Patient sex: M
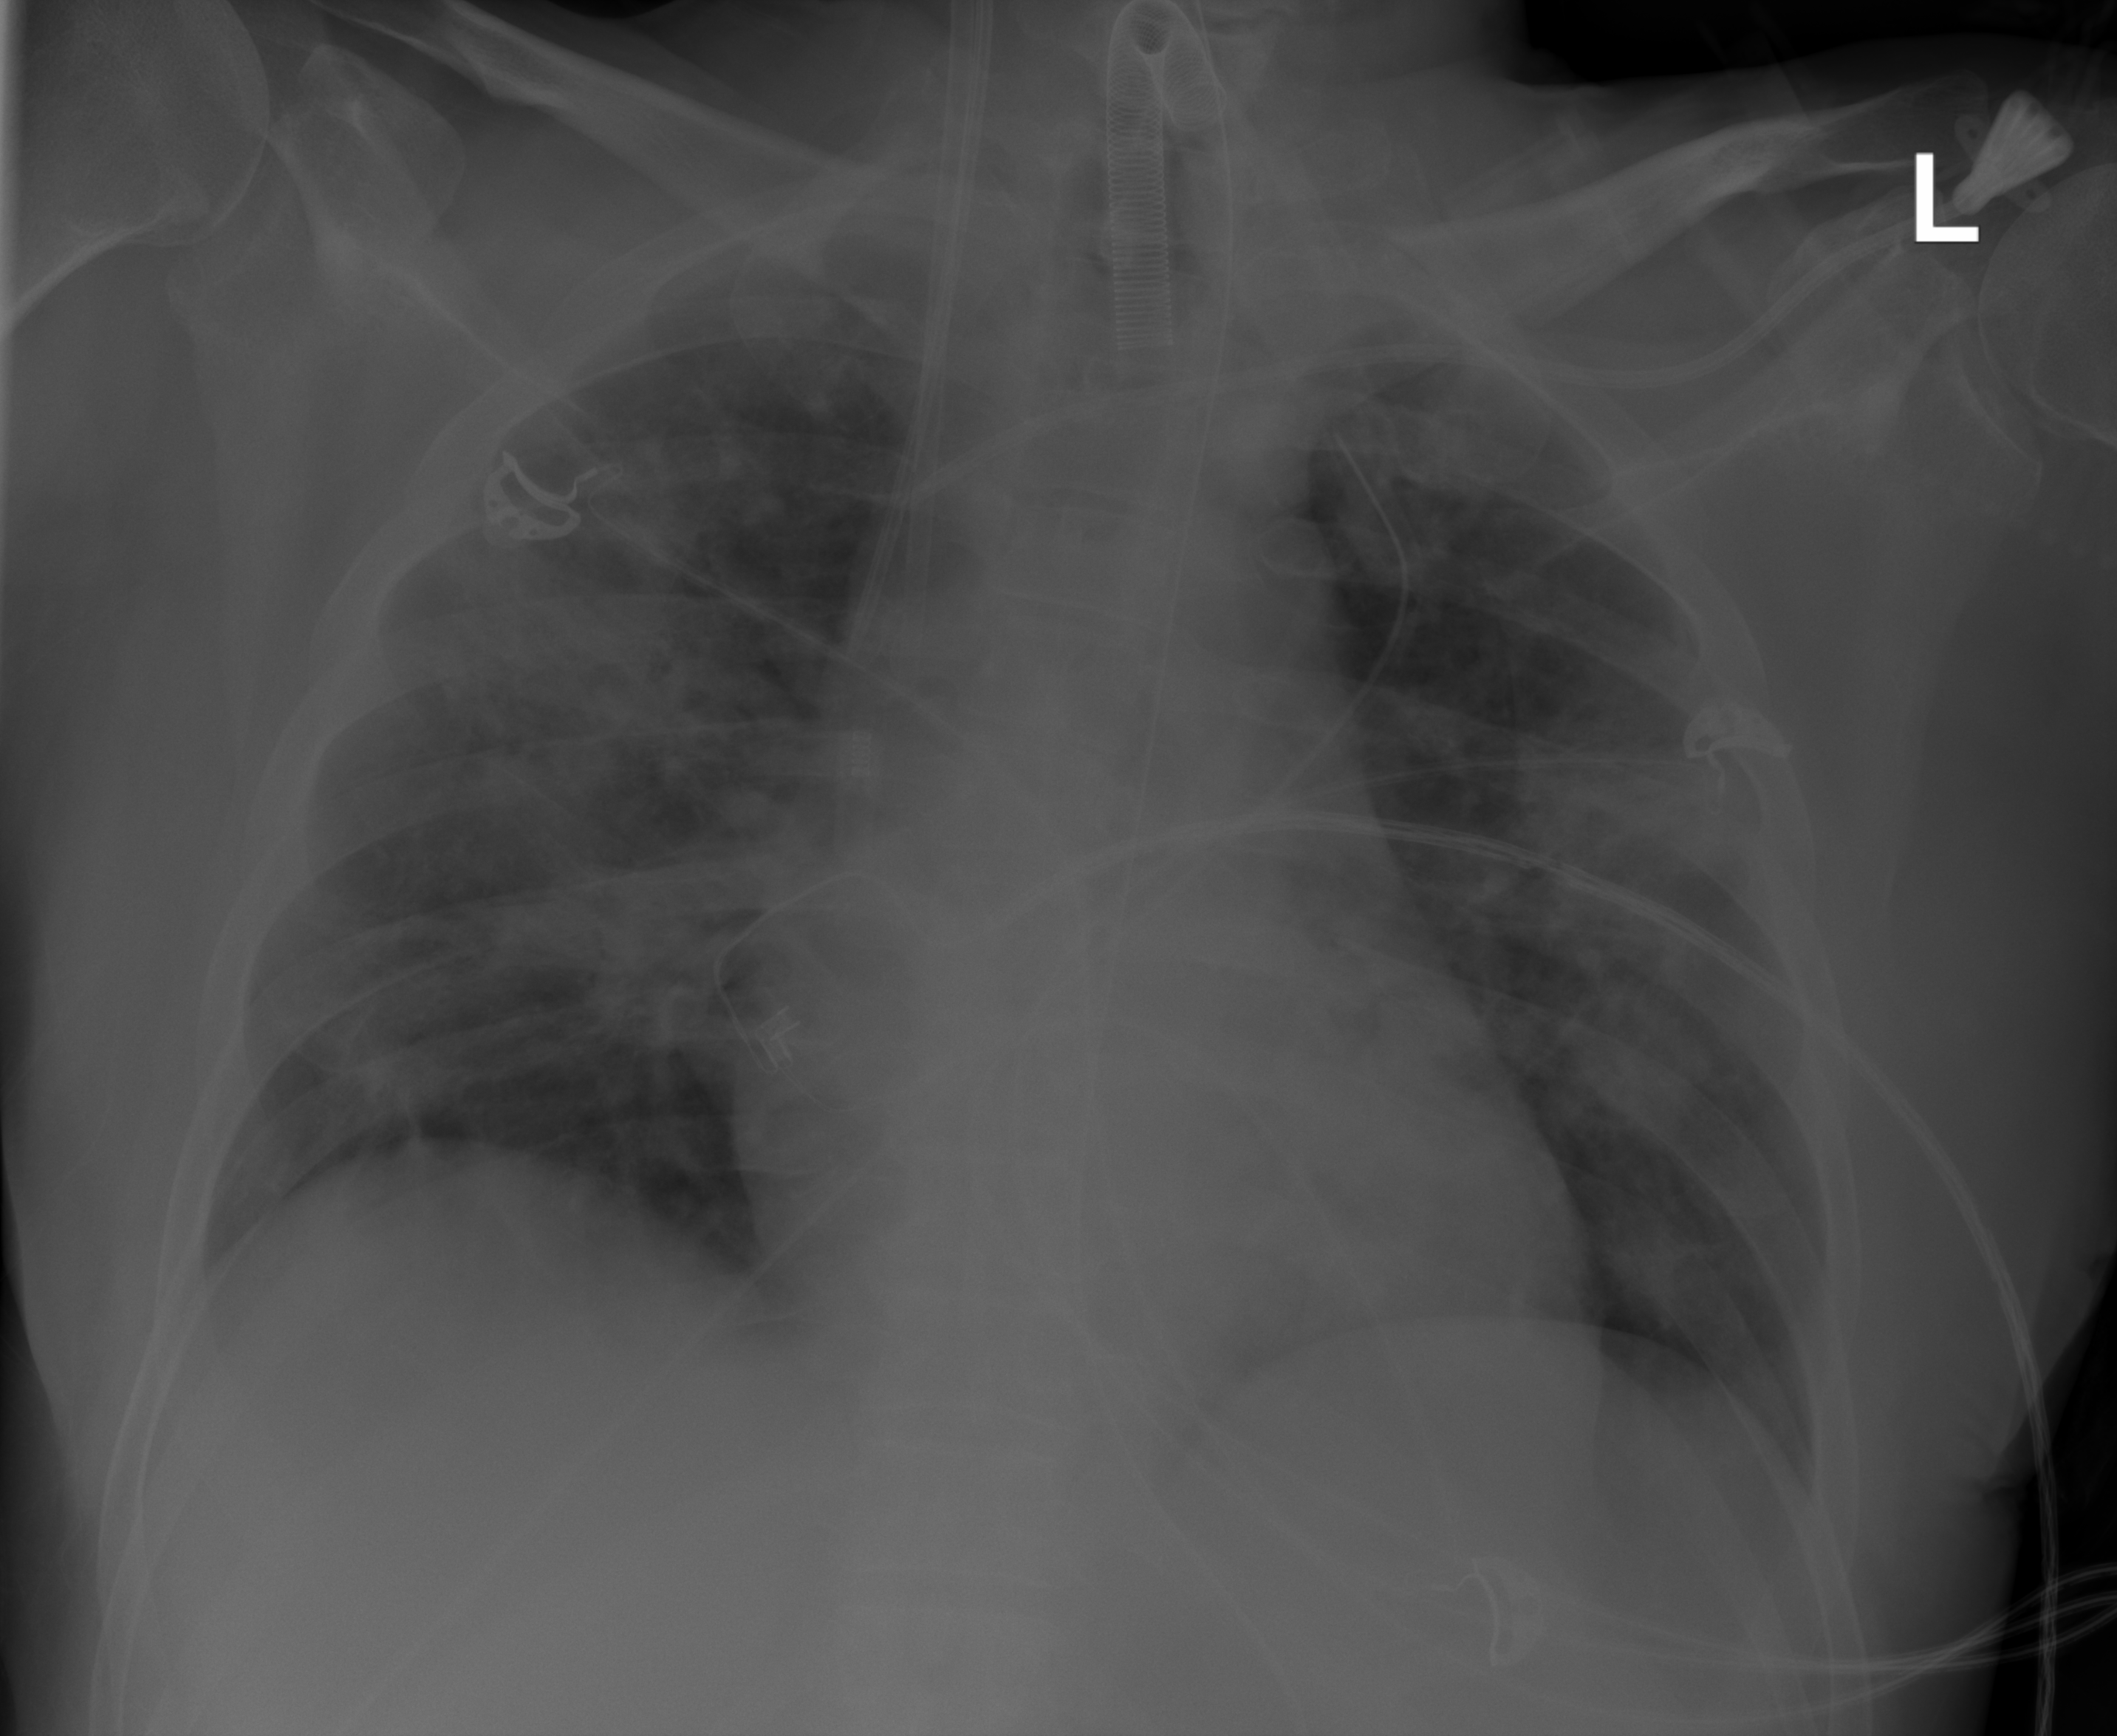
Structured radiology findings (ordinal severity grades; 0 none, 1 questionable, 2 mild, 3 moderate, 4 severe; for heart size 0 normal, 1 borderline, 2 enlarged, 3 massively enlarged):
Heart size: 0
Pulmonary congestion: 0
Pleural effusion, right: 0
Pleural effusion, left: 0
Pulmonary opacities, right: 3
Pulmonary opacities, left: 3
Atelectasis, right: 3
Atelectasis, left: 3